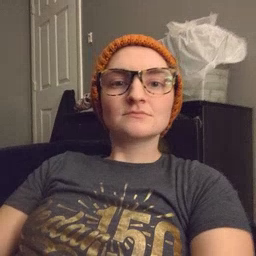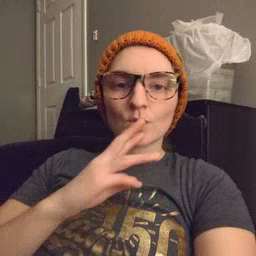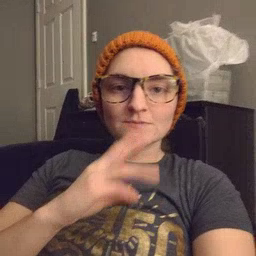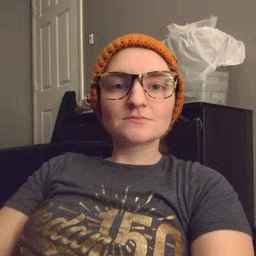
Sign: water